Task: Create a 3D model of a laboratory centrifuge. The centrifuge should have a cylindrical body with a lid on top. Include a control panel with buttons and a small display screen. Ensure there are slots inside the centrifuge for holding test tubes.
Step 298:
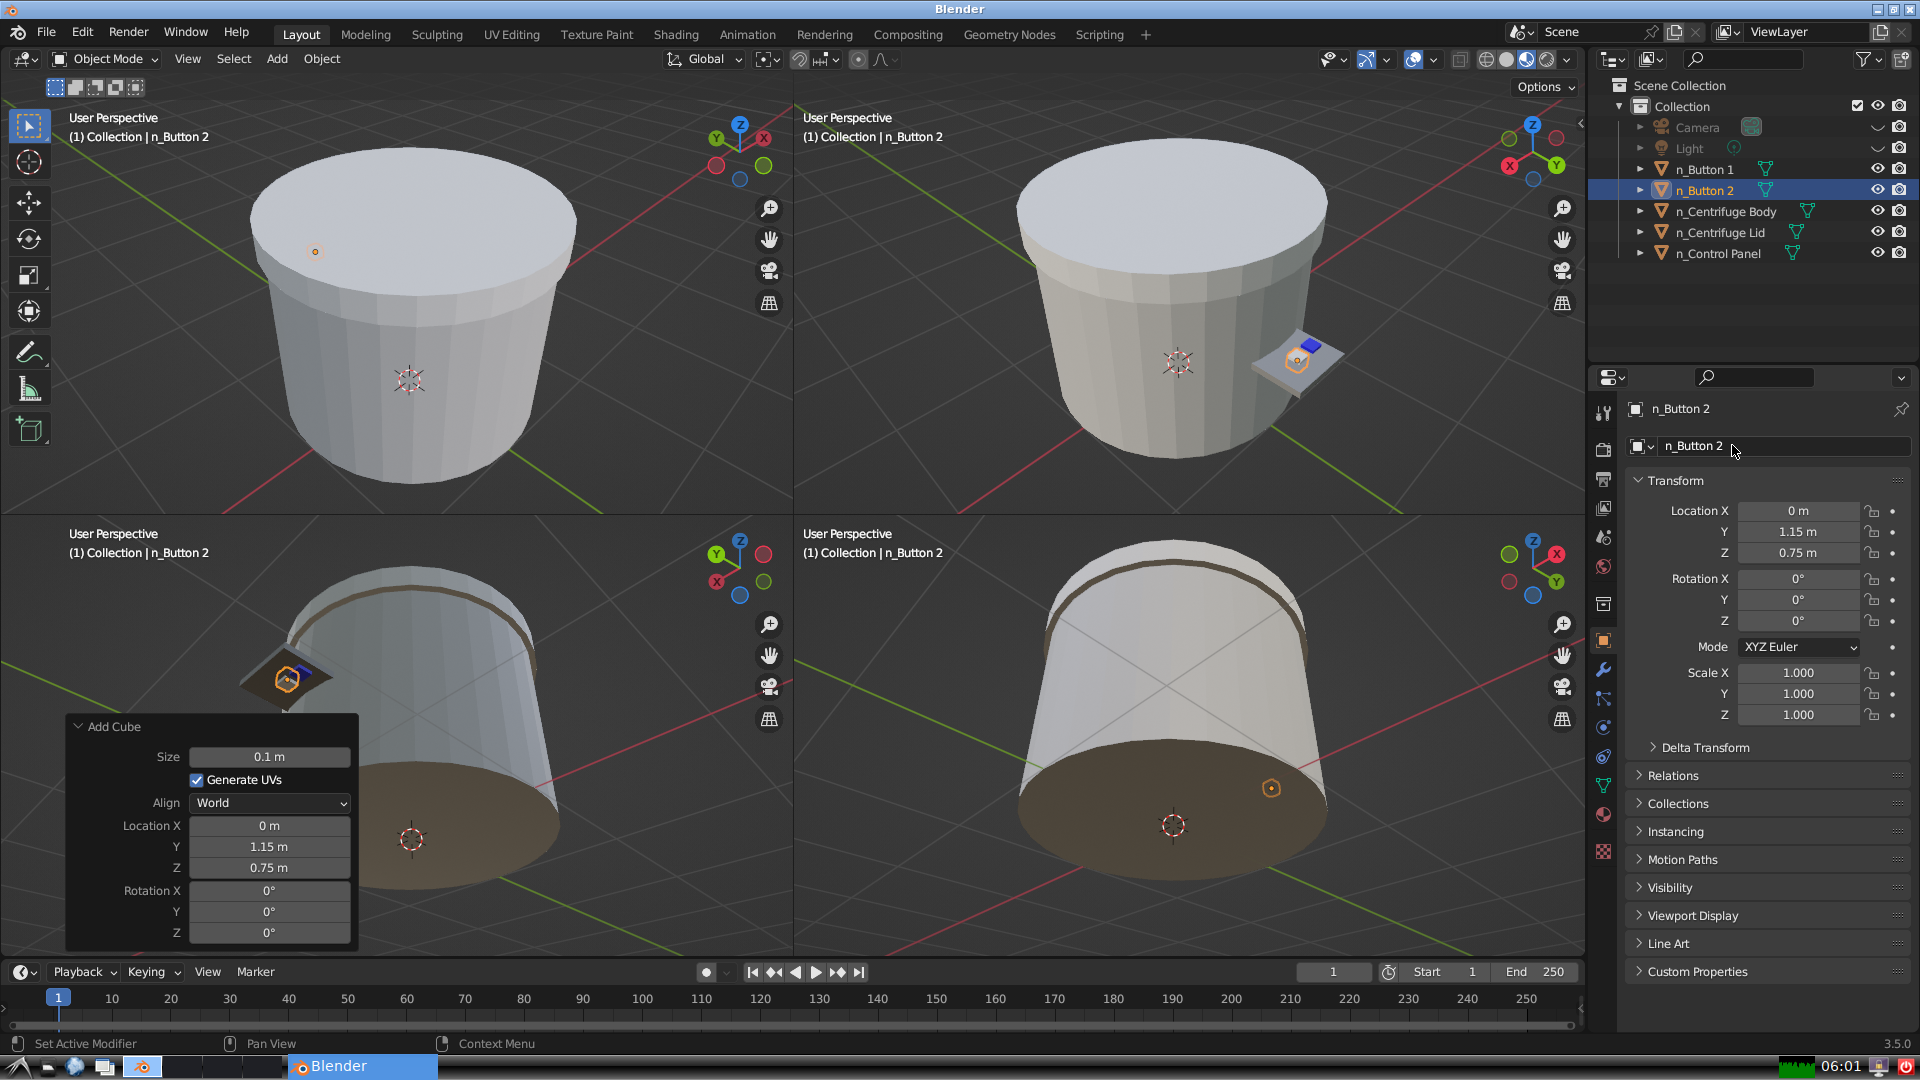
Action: {"mouse_move": [1603, 815]}